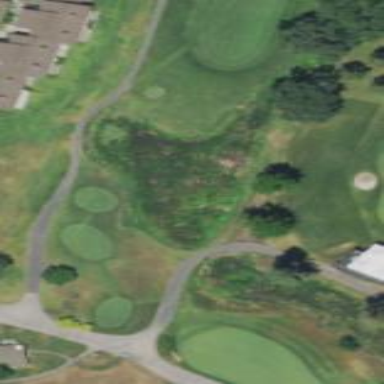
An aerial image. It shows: Rough area on golf course with gravel surface.